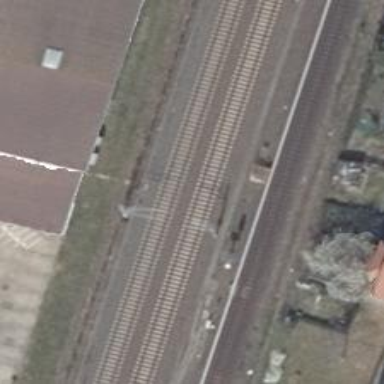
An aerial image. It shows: Railway milestone with catenary mast.